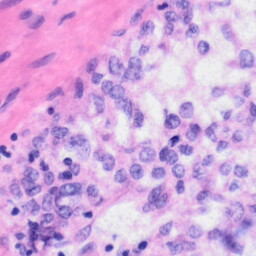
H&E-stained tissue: Liver